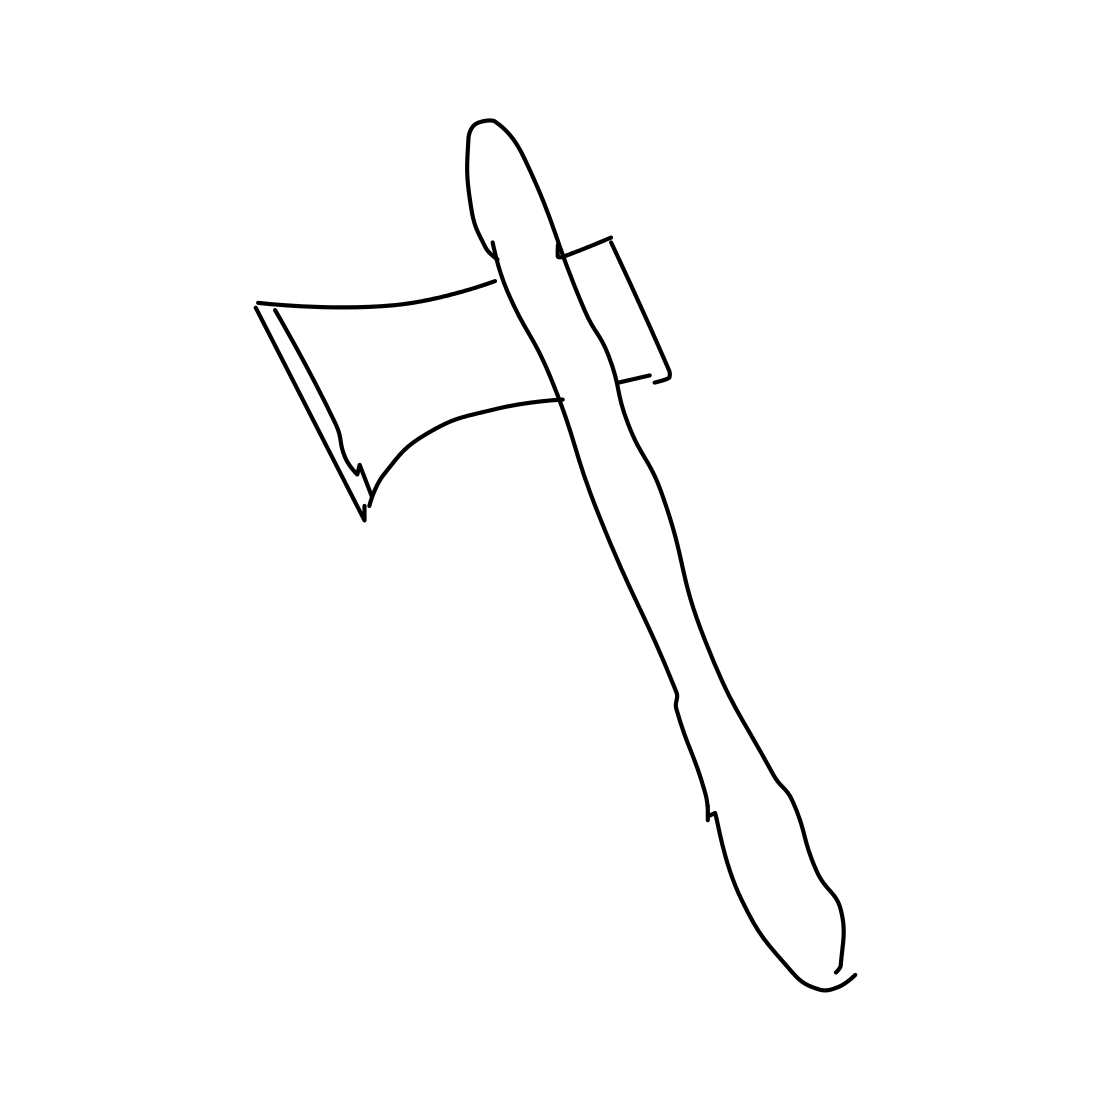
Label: axe